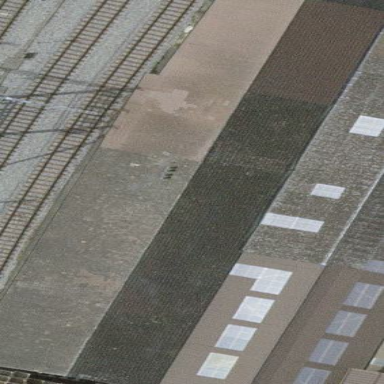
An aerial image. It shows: Warehouse.